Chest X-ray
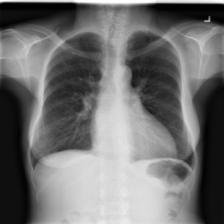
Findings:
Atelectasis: negative
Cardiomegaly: negative
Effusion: negative
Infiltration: negative
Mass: negative
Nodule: negative
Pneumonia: negative
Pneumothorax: negative
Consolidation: negative
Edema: negative
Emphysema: negative
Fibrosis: negative
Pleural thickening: negative
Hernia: negative